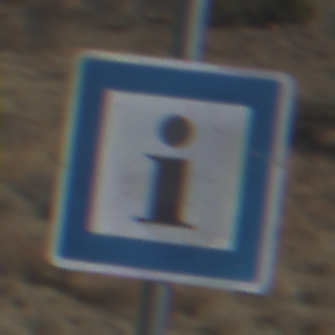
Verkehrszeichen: Informationsstelle
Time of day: Midday
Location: Outdoor (Nature)
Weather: Clear
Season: NotSpecified
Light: Natural